Field crop: maize
Growth stage: 2
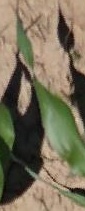
Species: maize